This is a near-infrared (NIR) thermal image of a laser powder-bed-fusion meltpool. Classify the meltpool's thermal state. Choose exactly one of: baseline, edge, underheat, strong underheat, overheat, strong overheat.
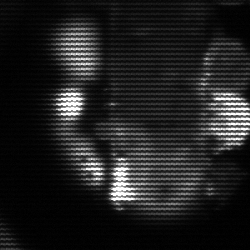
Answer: strong underheat